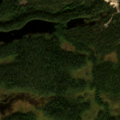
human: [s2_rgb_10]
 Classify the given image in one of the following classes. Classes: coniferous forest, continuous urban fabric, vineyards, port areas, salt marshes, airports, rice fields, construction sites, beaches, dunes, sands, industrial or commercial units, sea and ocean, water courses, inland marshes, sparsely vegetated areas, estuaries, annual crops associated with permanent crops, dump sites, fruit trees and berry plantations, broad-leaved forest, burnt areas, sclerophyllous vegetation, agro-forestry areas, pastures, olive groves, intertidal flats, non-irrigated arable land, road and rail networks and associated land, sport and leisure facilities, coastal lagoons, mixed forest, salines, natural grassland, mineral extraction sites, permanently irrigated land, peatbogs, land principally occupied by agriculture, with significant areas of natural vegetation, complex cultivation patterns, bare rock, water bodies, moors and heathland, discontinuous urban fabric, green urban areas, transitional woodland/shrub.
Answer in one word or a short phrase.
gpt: coniferous forest, peatbogs, water bodies